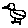
Label: bird